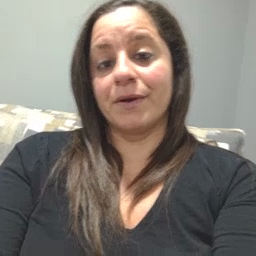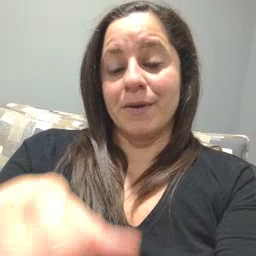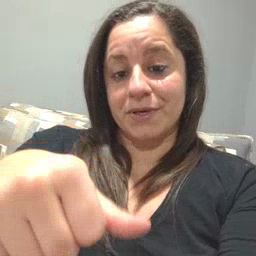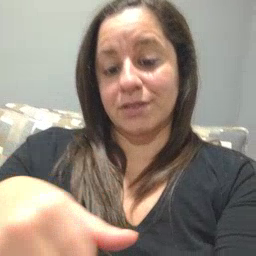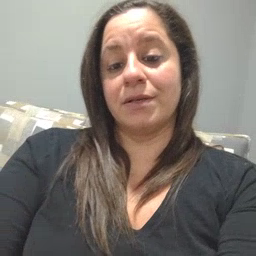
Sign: puzzle